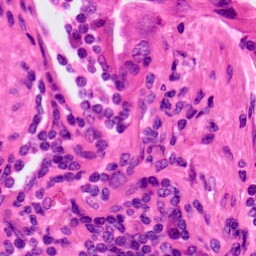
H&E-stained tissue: Lung